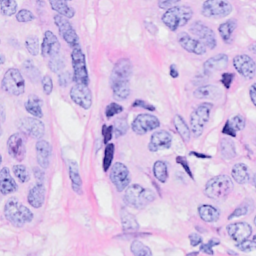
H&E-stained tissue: Breast